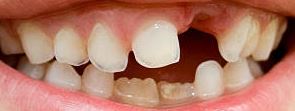
Condition: hypodontia